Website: lowes
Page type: customer-info-address
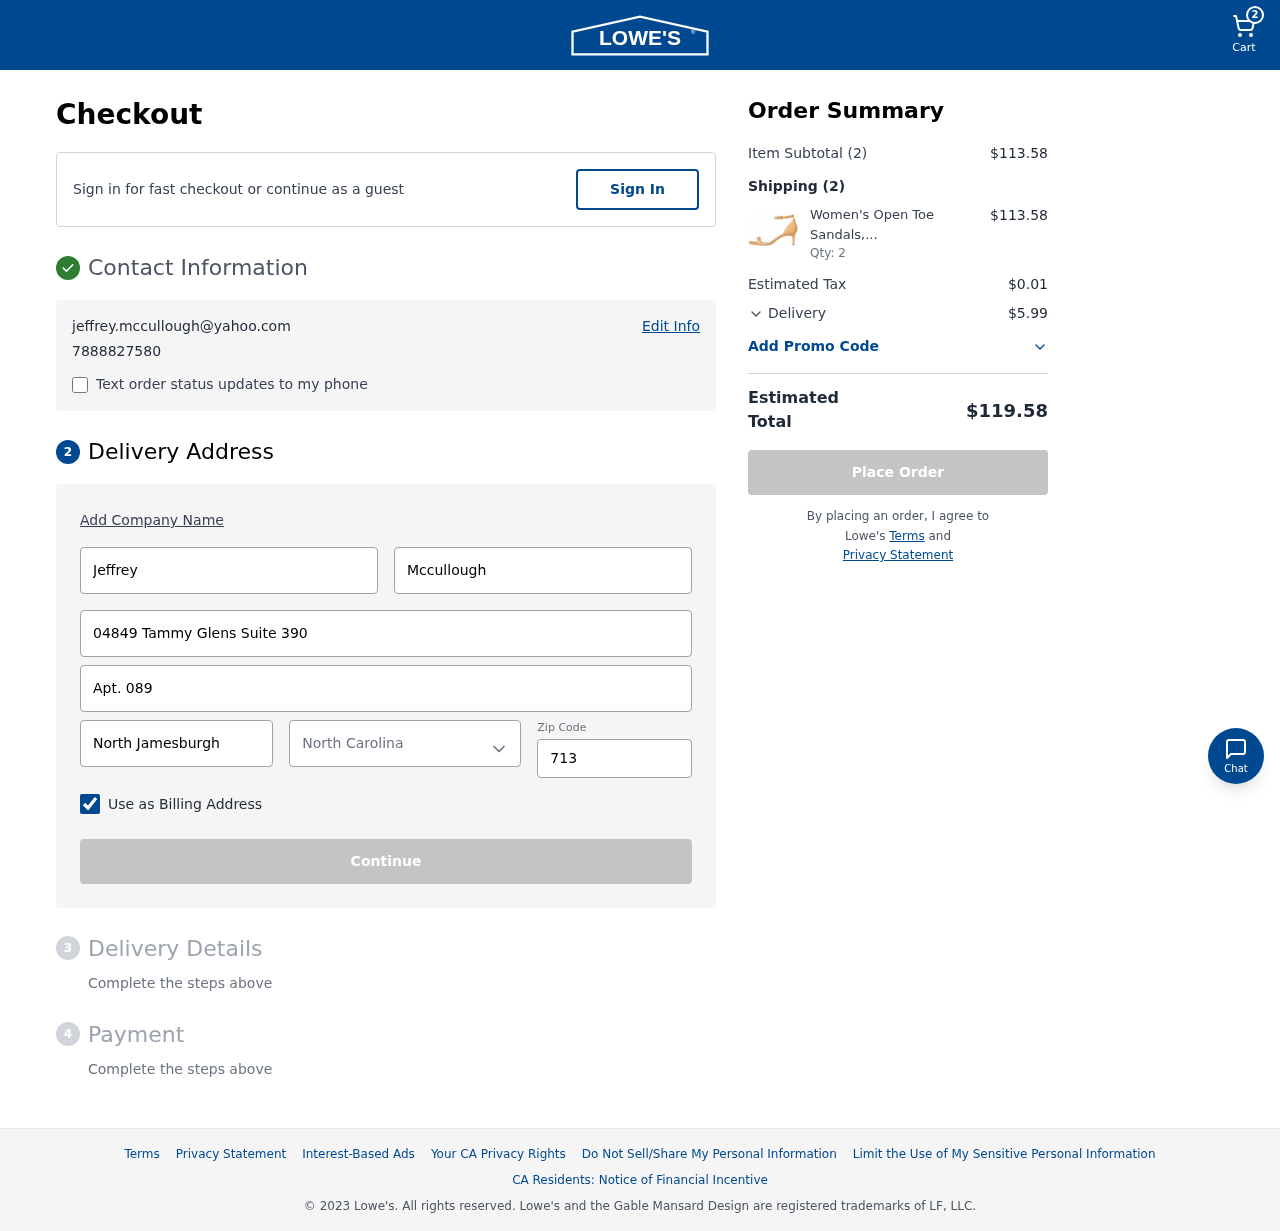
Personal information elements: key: PII_CITY
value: North Jamesburgh
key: PII_EMAIL
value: jeffrey.mccullough@yahoo.com
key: PII_FIRSTNAME
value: Jeffrey
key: PII_LASTNAME
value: Mccullough
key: PII_PHONE
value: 7888827580
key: PII_POSTCODE
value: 71366
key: PII_STATE
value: North Carolina
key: PII_STREET
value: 04849 Tammy Glens Suite 390
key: PII_STREET2
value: Apt. 089
Product elements: key: PRODUCT1_NAME
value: Women's Open Toe Sandals, Beige Tan, 6 us
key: PRODUCT1_QUANTITY
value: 2
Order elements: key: ORDER_NUM_ITEMS
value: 2
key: ORDER_SUBTOTAL
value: $113.58
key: ORDER_NUM_ITEMS2
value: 2
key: ORDER_SUBTOTAL2
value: $113.58
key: ORDER_TAX
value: $0.01
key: ORDER_SHIPPING_COST
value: $5.99
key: ORDER_TOTAL
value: $119.58